Interaction volume radius: 10 \u00c5
Interaction volume height: 35 \u00c5
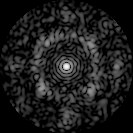
Disorder parameter: 0.6838